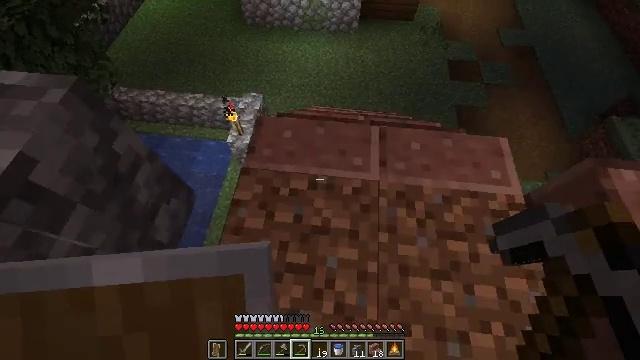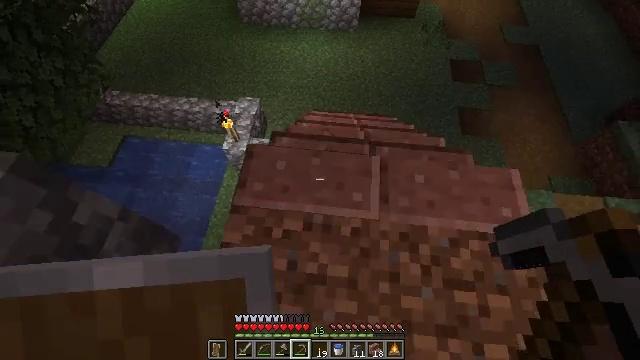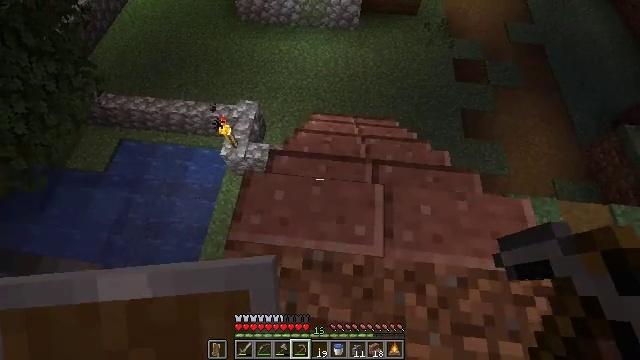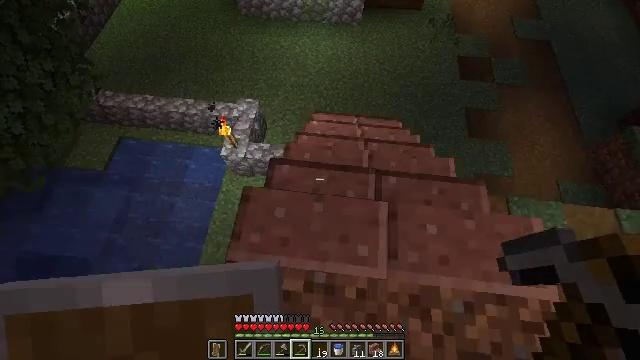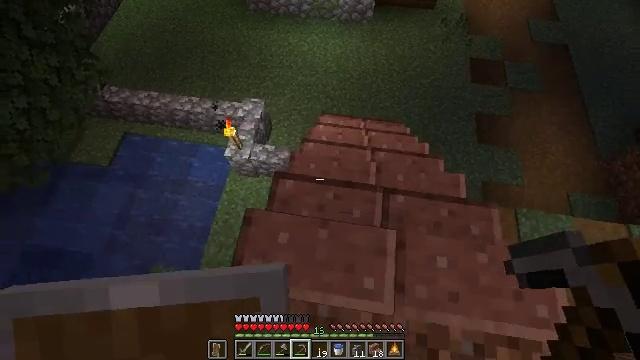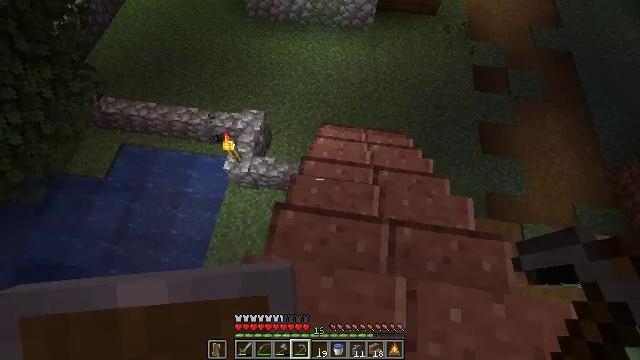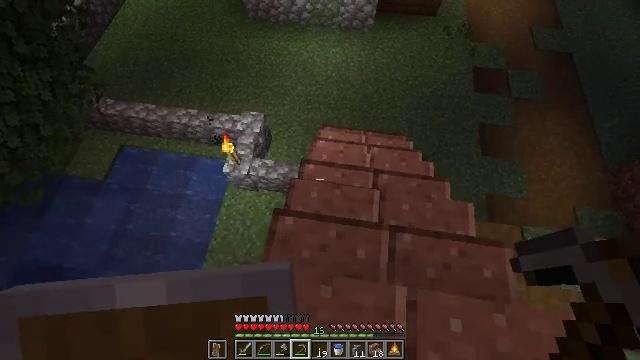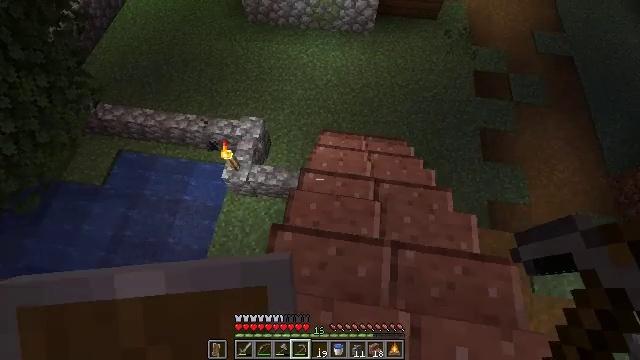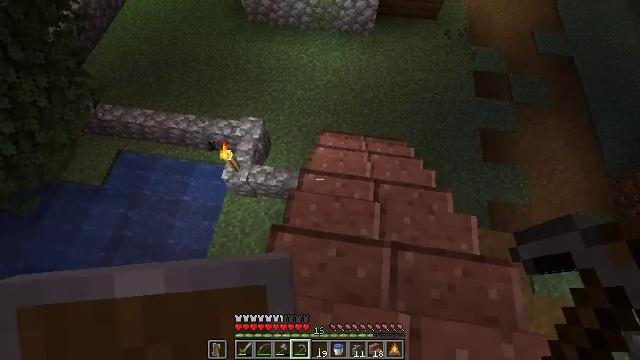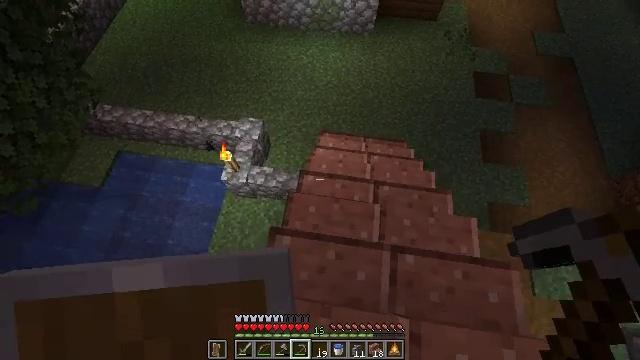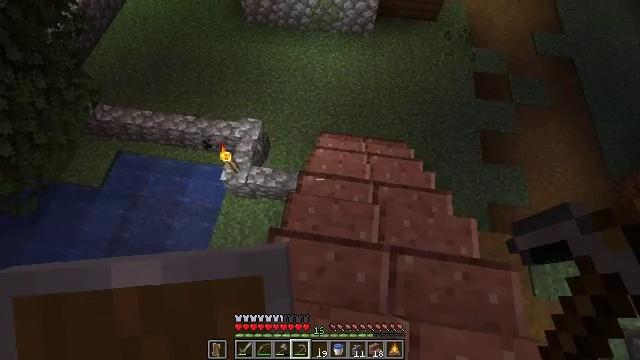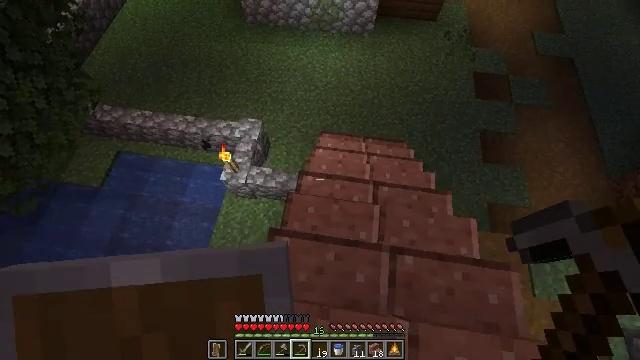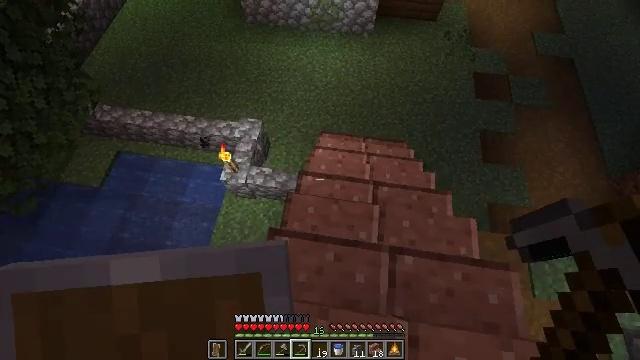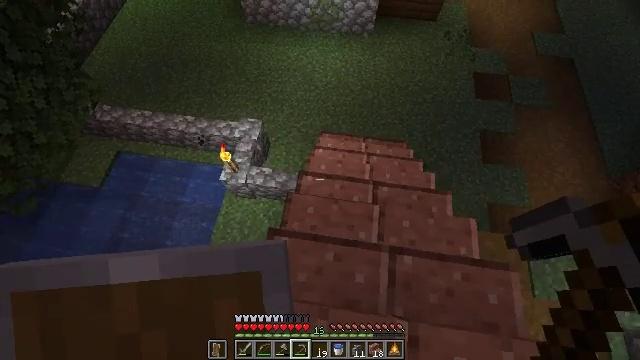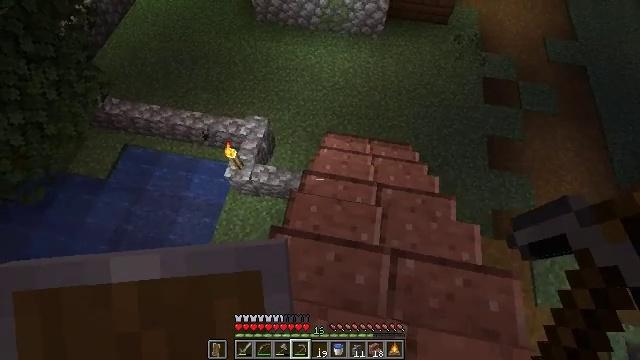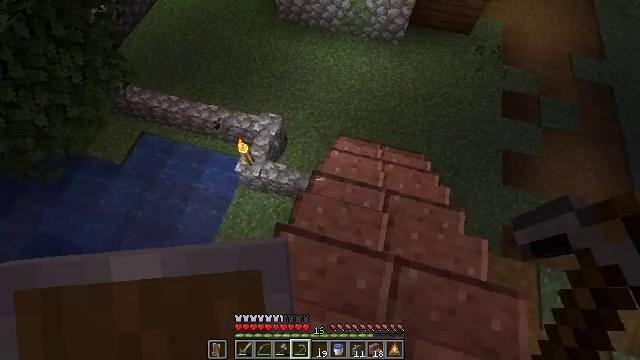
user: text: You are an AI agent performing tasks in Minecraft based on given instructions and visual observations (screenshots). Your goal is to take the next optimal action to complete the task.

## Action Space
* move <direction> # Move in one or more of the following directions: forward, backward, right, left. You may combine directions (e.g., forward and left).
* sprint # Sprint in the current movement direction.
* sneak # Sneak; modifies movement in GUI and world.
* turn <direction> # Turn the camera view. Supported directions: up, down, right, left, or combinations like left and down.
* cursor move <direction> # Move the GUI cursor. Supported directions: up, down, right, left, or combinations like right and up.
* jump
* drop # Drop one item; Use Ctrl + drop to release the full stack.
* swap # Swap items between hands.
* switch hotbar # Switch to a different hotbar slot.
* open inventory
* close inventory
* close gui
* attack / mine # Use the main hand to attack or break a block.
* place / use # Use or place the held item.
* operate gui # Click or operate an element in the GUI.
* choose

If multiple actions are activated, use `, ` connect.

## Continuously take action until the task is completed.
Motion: motion action
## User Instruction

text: Mine the pumpkin stem to harvest it.
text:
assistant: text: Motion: move forward, turn down
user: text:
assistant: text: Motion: move forward, turn down
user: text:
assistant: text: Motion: move forward, turn down
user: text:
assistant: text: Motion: move forward, turn left and down
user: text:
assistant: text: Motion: move forward
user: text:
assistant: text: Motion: no_op
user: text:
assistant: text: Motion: no_op
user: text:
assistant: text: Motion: no_op
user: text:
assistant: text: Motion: no_op
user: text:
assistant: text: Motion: no_op
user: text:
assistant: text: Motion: no_op
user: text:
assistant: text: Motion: no_op
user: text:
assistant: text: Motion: no_op
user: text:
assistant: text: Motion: turn left
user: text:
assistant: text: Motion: turn left
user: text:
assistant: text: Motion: turn left
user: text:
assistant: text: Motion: turn left and up
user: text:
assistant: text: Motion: turn left and up
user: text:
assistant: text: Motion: turn left and up
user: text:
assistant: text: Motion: turn left and up
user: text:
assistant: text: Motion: turn left and up
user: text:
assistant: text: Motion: turn left and up
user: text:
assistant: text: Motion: turn left and up
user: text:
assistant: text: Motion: turn left and up
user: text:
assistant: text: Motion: no_op
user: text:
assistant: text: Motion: turn right and down
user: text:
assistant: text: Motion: turn right and down
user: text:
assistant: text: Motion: turn right and down
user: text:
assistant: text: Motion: turn right and down
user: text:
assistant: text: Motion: turn right and down